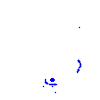
Particle: proton